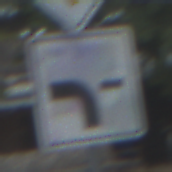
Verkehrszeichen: VerlaufVorfahrtsstrasse6
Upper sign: Vorfahrtsstrasse
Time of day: MorningAfternoon
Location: Outdoor (Suburban)
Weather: PartlyCloudy
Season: NotSpecified
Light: Natural